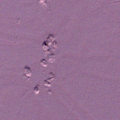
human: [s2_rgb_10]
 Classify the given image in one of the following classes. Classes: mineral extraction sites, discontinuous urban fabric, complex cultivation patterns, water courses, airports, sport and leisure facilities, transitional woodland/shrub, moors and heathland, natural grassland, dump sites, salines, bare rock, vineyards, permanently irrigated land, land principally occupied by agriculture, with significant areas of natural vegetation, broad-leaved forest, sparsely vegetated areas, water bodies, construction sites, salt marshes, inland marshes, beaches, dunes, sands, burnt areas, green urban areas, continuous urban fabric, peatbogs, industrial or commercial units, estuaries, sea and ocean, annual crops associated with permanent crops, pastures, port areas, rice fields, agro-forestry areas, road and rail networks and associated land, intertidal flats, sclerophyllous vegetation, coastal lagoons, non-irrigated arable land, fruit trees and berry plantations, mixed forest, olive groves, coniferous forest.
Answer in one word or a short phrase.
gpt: sea and ocean